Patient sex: F
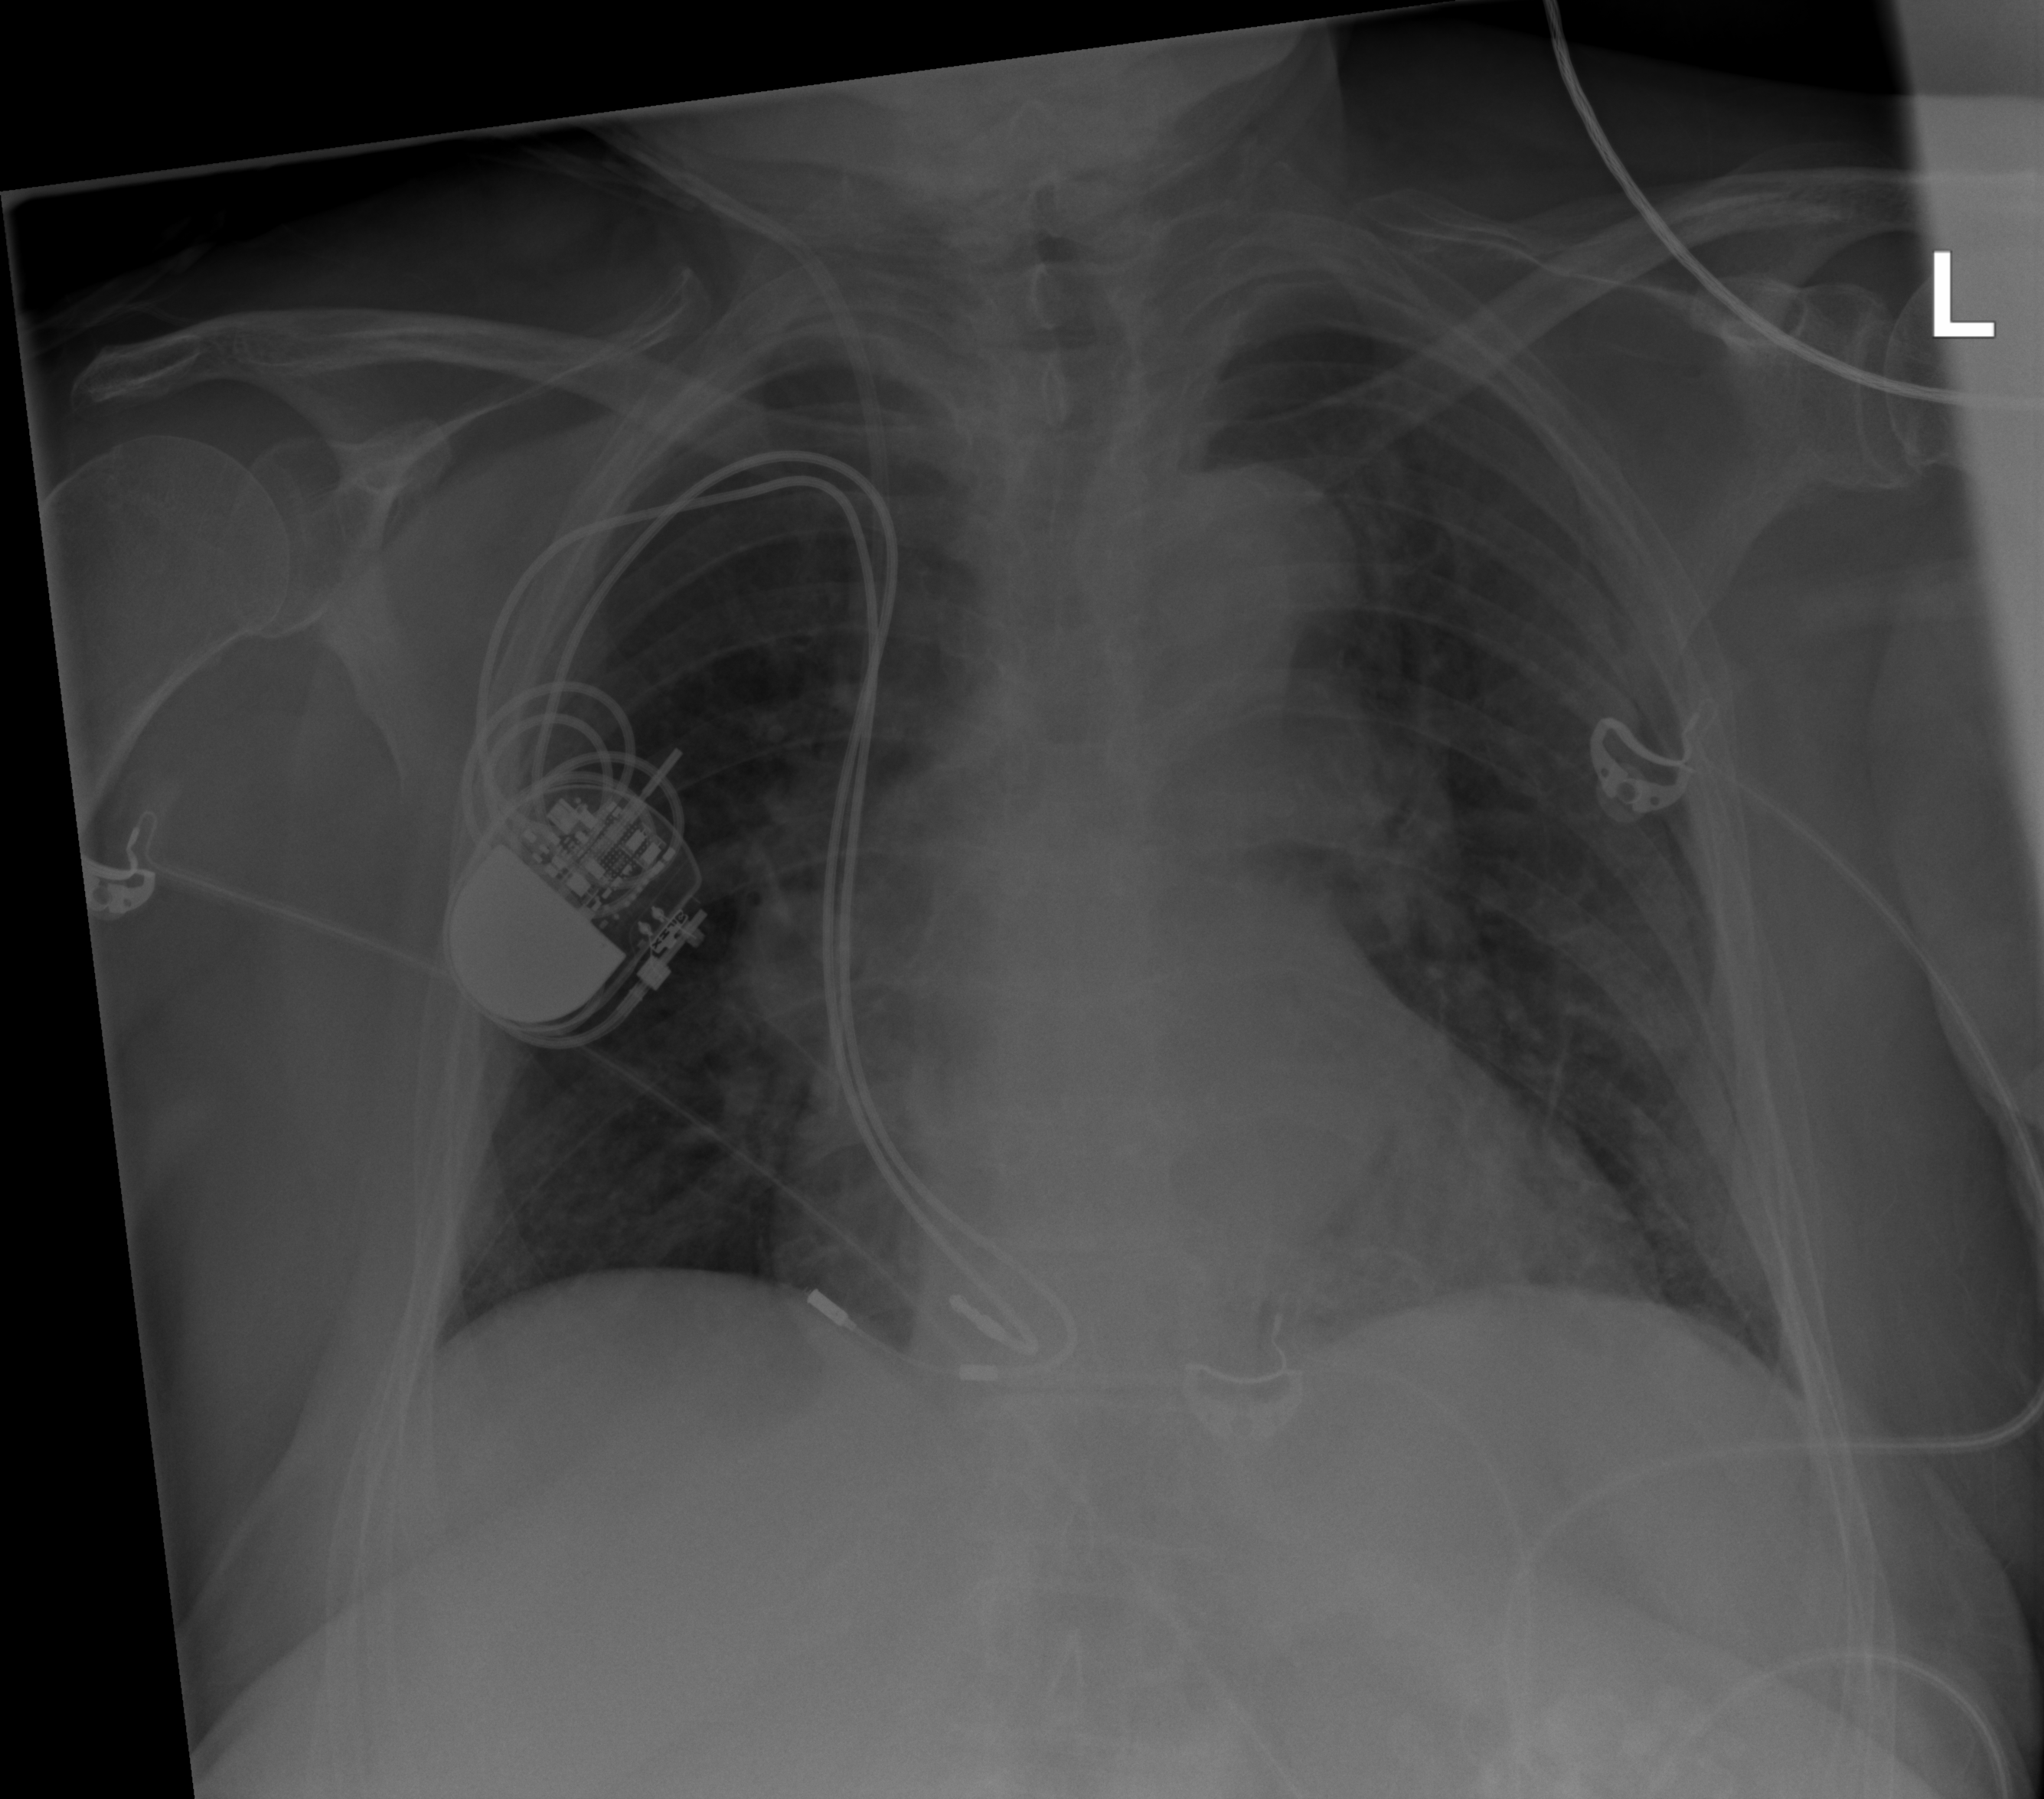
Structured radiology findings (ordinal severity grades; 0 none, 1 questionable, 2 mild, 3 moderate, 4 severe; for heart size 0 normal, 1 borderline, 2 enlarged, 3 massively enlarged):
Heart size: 2
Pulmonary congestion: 2
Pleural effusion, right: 0
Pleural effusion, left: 0
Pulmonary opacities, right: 0
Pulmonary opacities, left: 0
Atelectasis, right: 0
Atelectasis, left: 0